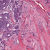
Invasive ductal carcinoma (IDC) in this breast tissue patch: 1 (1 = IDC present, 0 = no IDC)